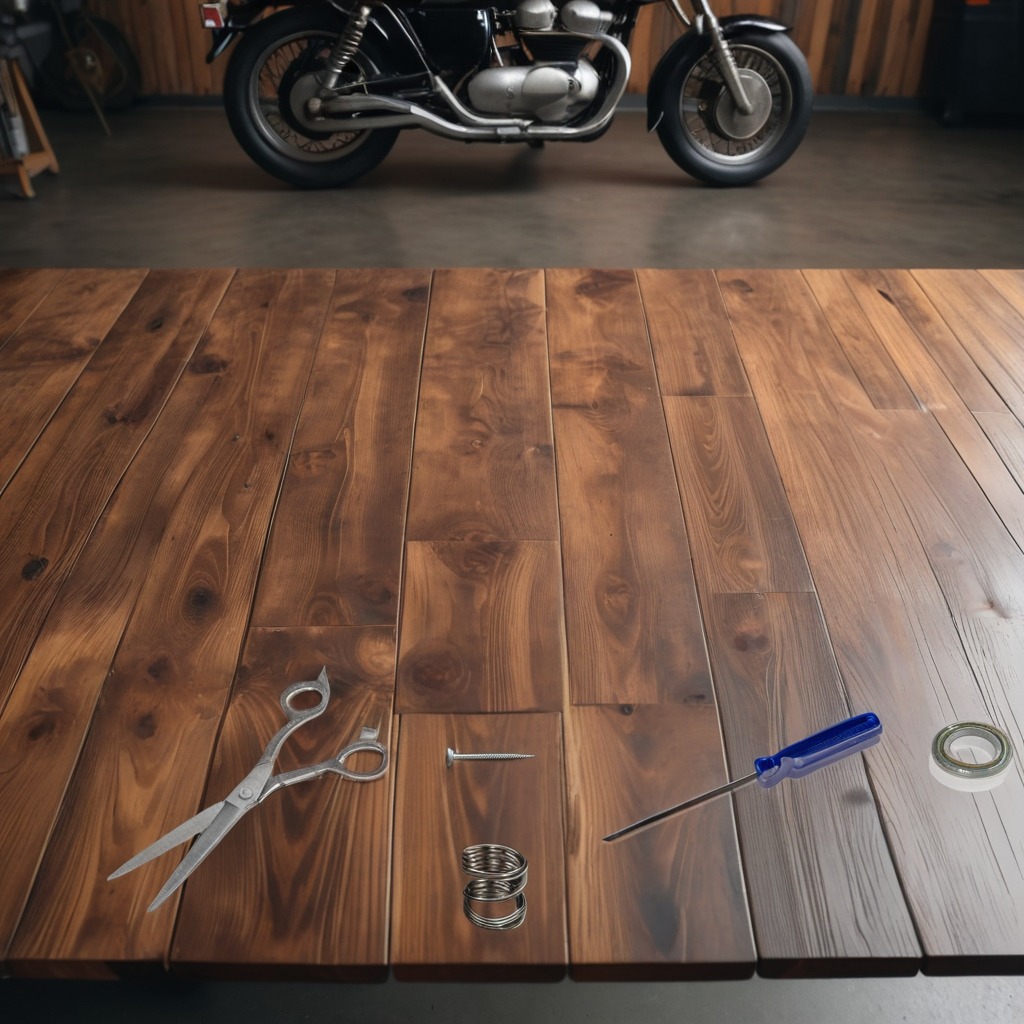
A metal ball bearing, a metal machine screw, a coiled metal spring, a screwdriver, and a pair of scissors are lying on the oil-spilled wooden table in a vintage motorcycle garage.